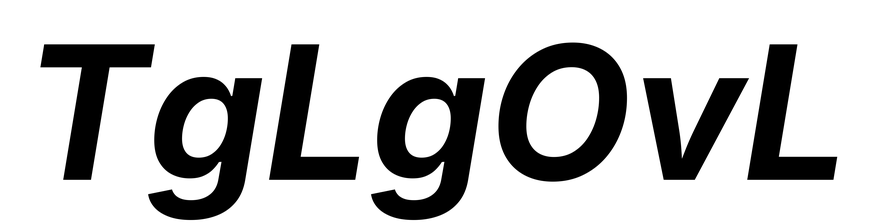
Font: Inter-Italic_Bold_Italic